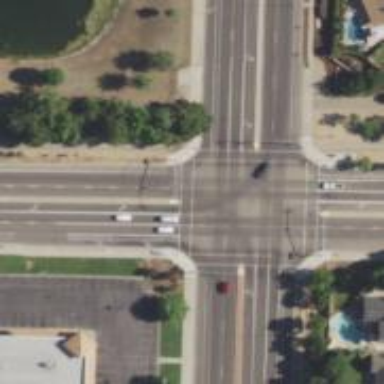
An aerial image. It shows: Uncontrolled road crossing with lines markings.